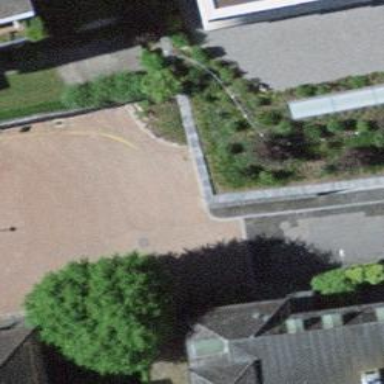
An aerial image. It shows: Kerb barrier.